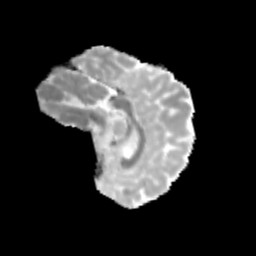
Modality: MD
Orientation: sagittal
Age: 11
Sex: female
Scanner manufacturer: siemens
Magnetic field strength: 3 T
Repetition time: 3.8 s
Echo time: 0.07 s